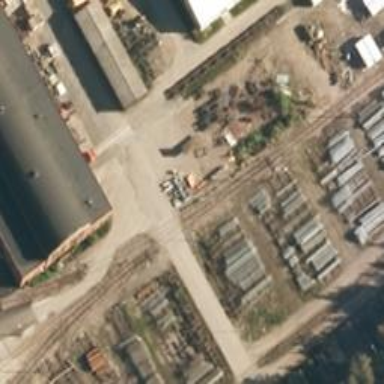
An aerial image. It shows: Rail spur service.